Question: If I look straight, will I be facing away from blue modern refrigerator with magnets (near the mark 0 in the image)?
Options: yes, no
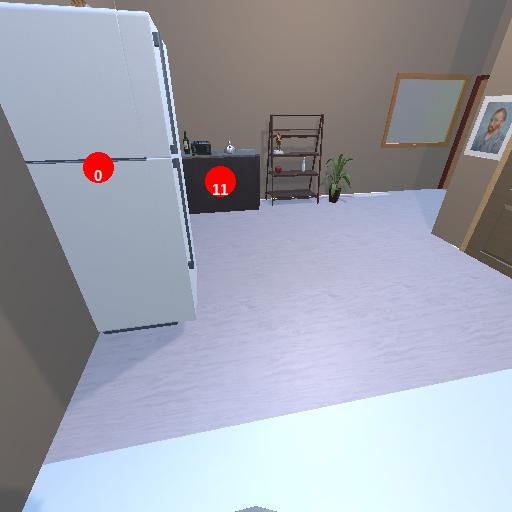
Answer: yes